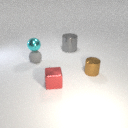
small red metal cube in front of small brown metal cylinder